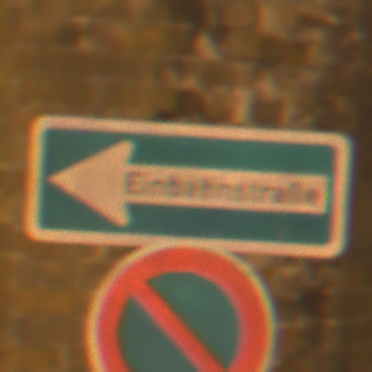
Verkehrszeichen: EinbahnstrasseLinksweisend
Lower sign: EingeschraenktesHalteverbot
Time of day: Night
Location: Outdoor (Urban)
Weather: Clear
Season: NotSpecified
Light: Artificial